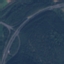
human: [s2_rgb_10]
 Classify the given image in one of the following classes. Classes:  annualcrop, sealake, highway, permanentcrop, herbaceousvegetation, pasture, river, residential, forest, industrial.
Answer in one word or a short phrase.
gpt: Highway